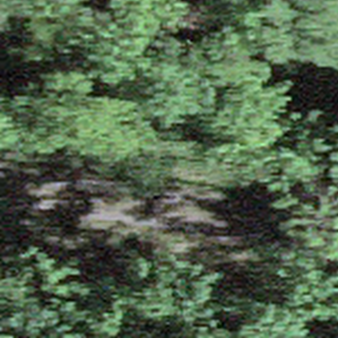
Label: other